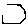
Label: hexagon